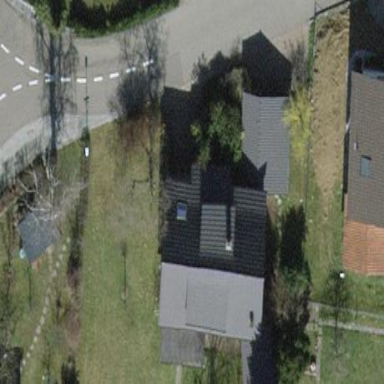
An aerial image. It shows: Detached building with gabled roof.